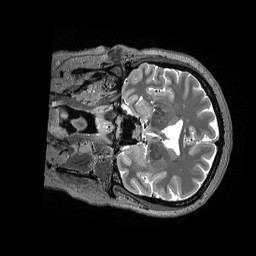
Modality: T2w
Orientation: coronal
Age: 54
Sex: female
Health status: ill
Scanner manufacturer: siemens
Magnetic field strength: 3 T
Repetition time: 3.2 s
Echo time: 0.563 s